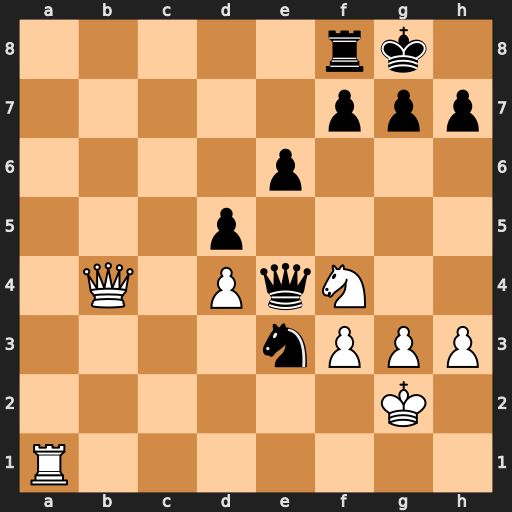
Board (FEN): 5rk1/5ppp/4p3/3p4/1Q1PqN2/4nPPP/6K1/R7
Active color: w
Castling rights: -
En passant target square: -
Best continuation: Kf2 Qf5 Kxe3